Question: I've created the following dygraphs chart for stock data:

As you would expect, there is no market data present for weekend days (note that quotes are in UTC time). Dygraphs, however, insists on showing these days in the chart, which results in a [undesirable] straight line.
Is there any way to not show days that have no data in a dygraphs chart?
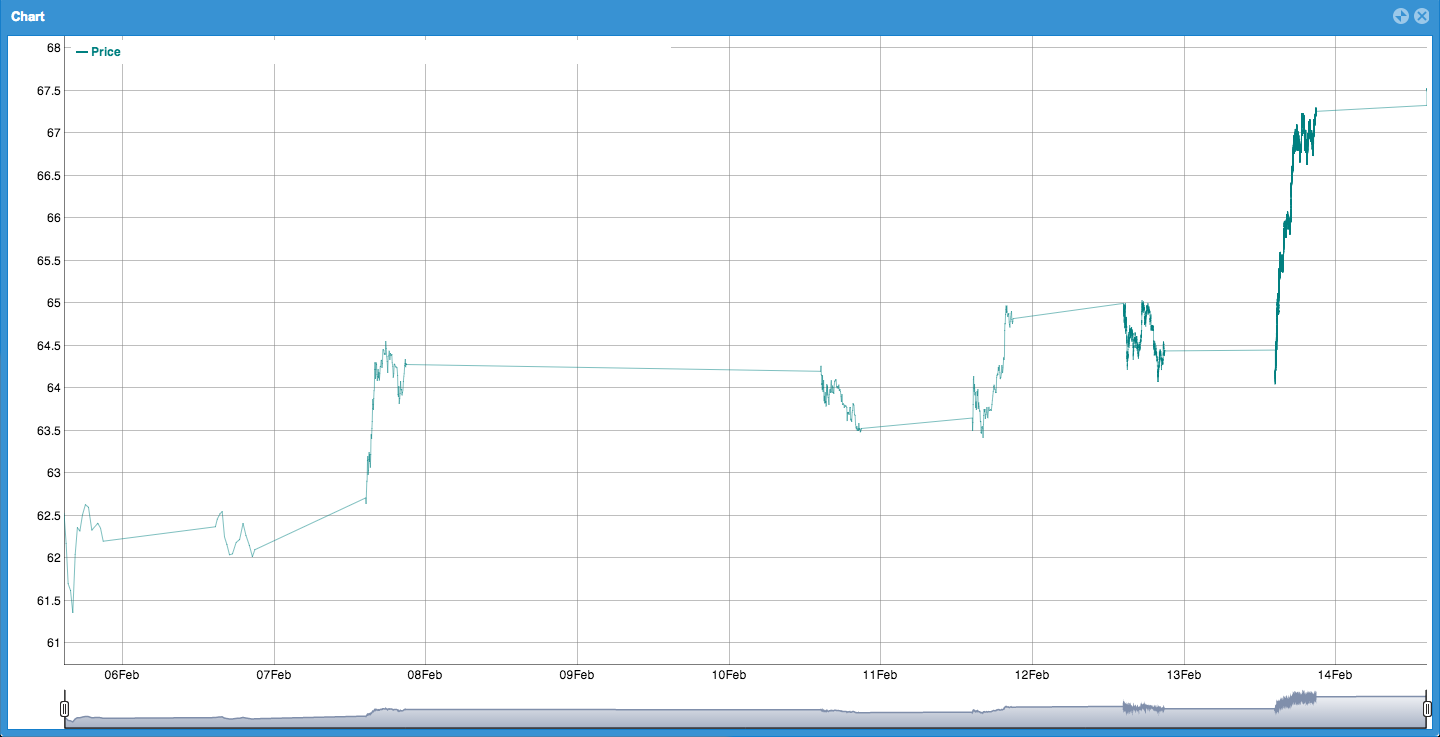
Answer: Drawing a discontinuous x-axis for financial charts is a difficult problem. dygraphs only supports continuous axes, so your only option is to make your axis continuous. Instead of having dates as your x-values, you'll need to have something continuous like "minutes that the market has been open since January 1". This will give you the plot that you want, but it will also give meaningless x-axis ticks and values in the legend when you hover. You'll have to write a custom x-axis ticker and valueFormatter (see dygraphs.com/options.html) to undo the mapping.
Does this sound like a lot of work? It is! That's one of the reasons dygraphs doesn't support it out of the box. If you do get something to work, please share it.